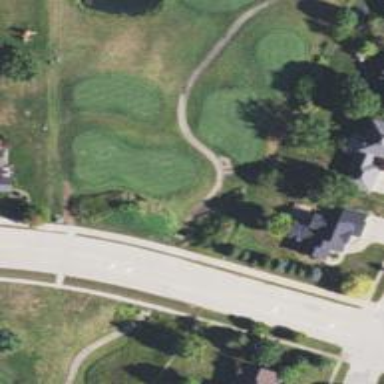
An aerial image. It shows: Service road designated as golf cart path.